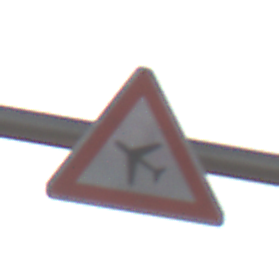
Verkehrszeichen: FlugbetriebRechts
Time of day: MorningAfternoon
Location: Outdoor (Nature)
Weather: PartlyCloudy
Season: NotSpecified
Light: Natural